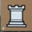
Piece: wR